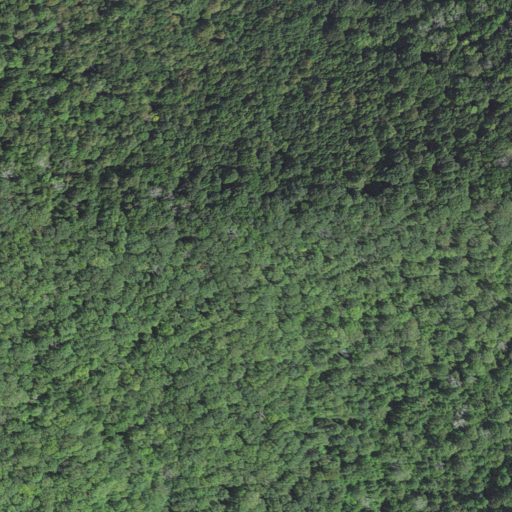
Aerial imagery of ridge(s) in North Carolina named Cheoah Mountains containing deciduous forest, mixed forest, shrub, and open development